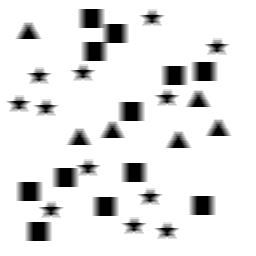
Squares: 12
Triangles: 6
Stars: 12
Total shapes: 30